Field crop: maize
Growth stage: 2
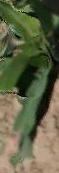
Species: maize